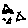
Label: triangle